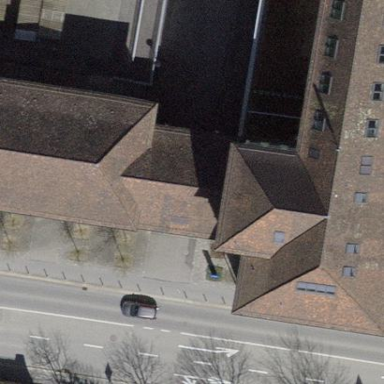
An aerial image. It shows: View of roof of building.